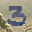
Label: 3